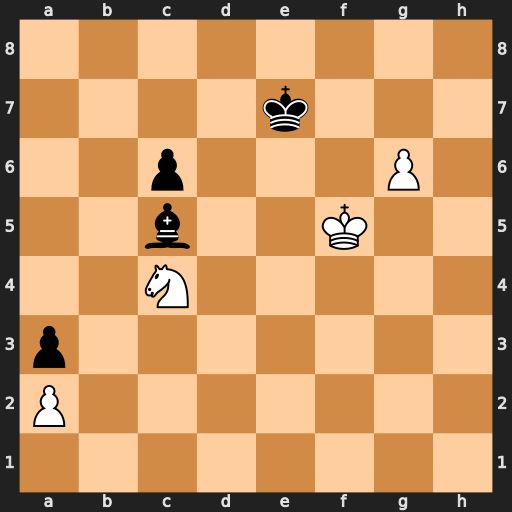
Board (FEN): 8/4k3/2p3P1/2b2K2/2N5/p7/P7/8
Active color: w
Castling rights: -
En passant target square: -
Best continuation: Ne5 Kf8 Nd7+